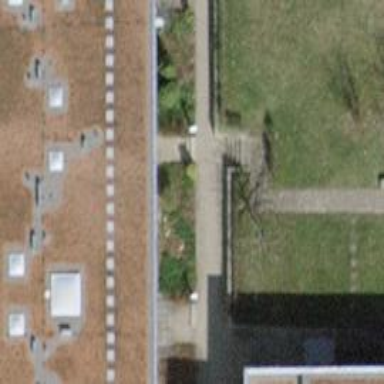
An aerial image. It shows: Steps made of paving stones.